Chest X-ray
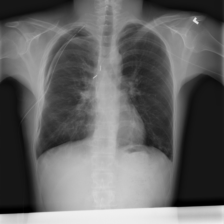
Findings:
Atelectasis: negative
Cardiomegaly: negative
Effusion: negative
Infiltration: negative
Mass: negative
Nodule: positive
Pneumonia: negative
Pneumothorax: positive
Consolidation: negative
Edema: negative
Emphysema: negative
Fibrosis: negative
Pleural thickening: negative
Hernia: negative